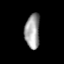
Tissue: prostate
Cell type: T cells
Senescence score: 0.3534
Nuclear area (px): 508
Mean DAPI intensity: 158.069